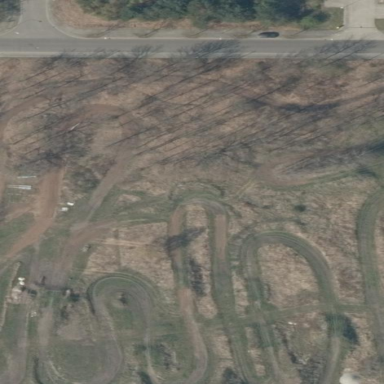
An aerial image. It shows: Raceway road.